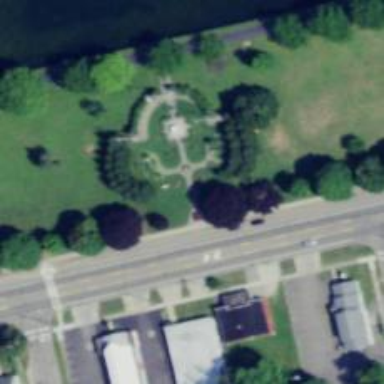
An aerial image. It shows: Memorial site with historic significance.